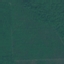
Land use / land cover class: Forest